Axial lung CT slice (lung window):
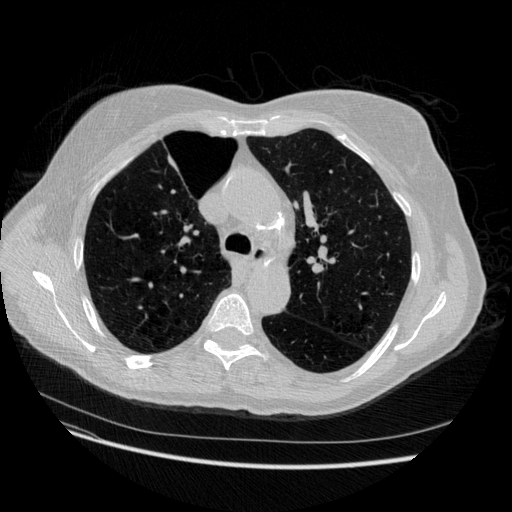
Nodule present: no